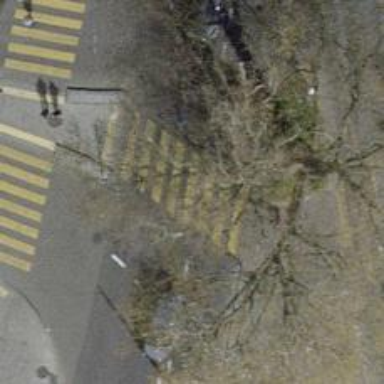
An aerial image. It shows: Road crossing with traffic signals.